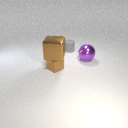
small gray rubber cylinder behind small brown metal cube